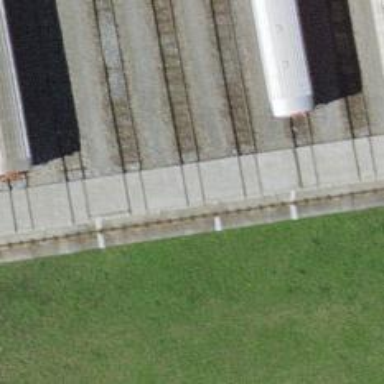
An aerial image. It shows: Railway crossing.